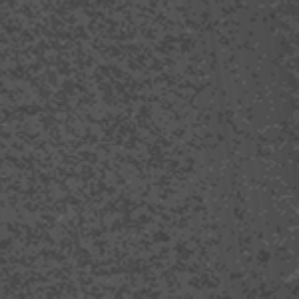
Label: frost